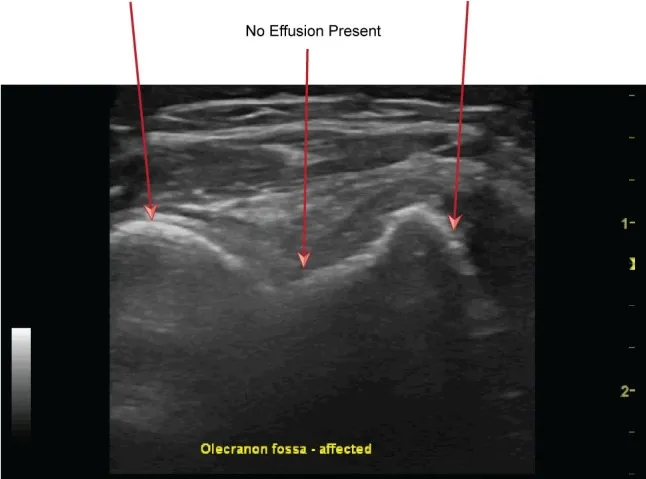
POCUS view of olecranon fossa of elbow in transverse plane, no effusion is present.
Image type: radiology (ultrasound)